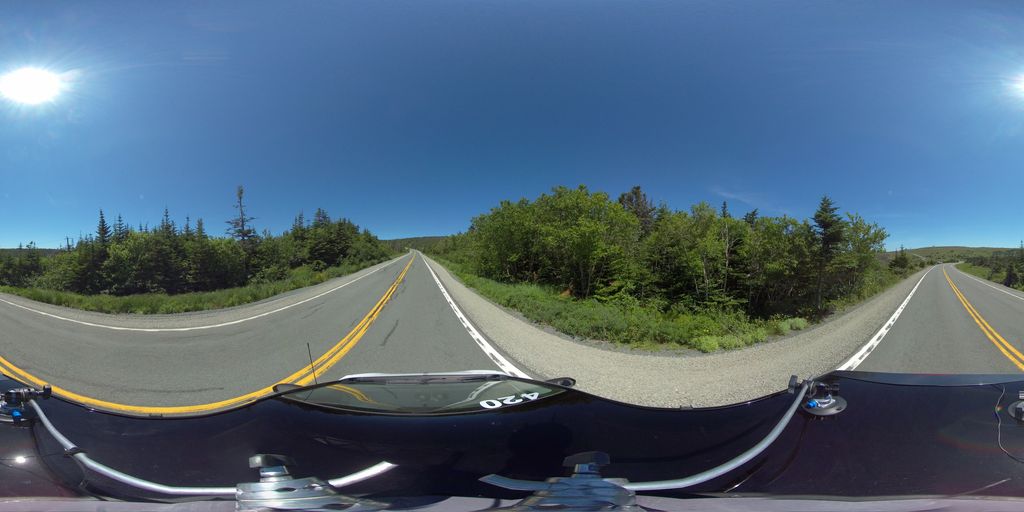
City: st_johns